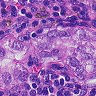
Metastatic tissue present: yes